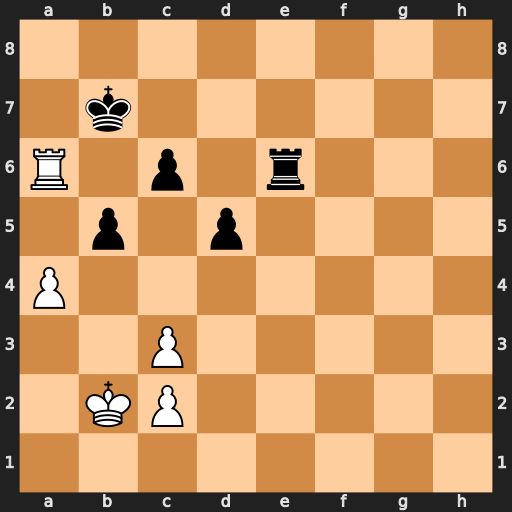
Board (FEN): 8/1k6/R1p1r3/1p1p4/P7/2P5/1KP5/8
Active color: w
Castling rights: -
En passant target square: -
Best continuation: axb5 Rh6 Kb3 Rh1 Rxc6 Rb1+ Ka4